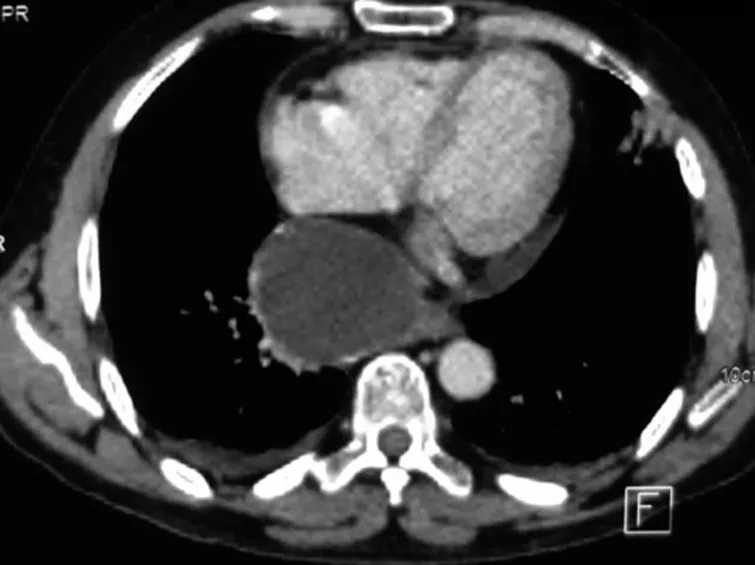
chest CT-scan showing pleuropericardial cyst with 79 x 66 mm at diameter.
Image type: radiology (ct)